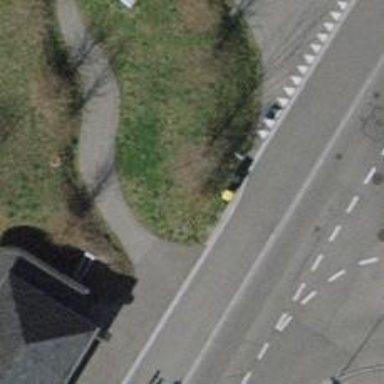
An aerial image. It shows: Post box.